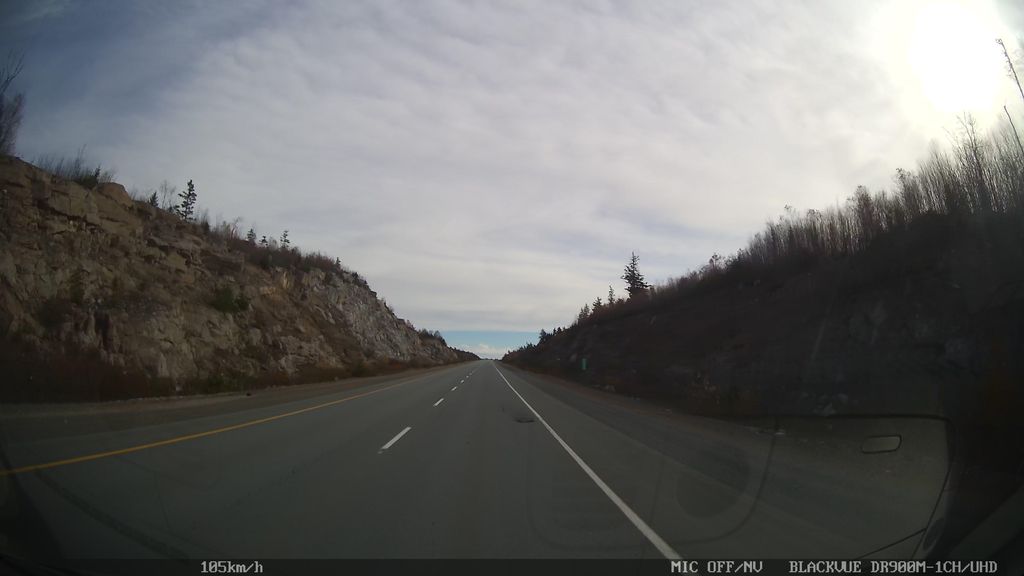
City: halifax